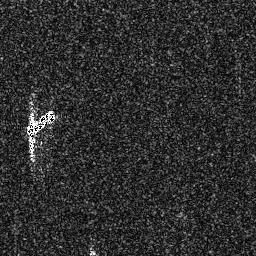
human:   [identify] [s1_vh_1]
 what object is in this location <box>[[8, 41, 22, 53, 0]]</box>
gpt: <ref>1 medium ship at the left</ref>